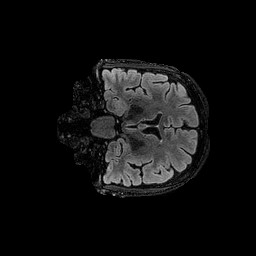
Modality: FLAIR
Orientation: coronal
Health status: ill
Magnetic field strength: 3 T